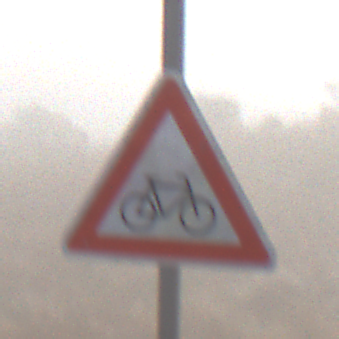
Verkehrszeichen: RadverkehrLinks
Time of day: MorningAfternoon
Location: Outdoor (Nature)
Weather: PartlyCloudy
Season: NotSpecified
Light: Natural